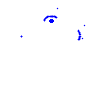
Particle: kaon